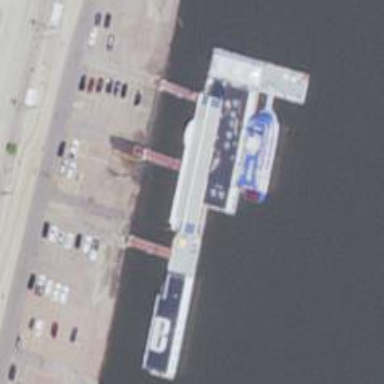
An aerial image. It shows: Man-made pier.